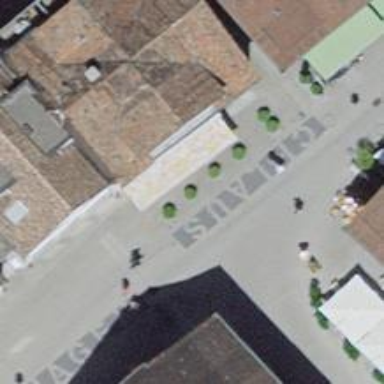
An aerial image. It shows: Cafe.